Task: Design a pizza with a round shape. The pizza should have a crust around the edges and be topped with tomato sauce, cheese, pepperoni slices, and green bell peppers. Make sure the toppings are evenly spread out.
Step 325:
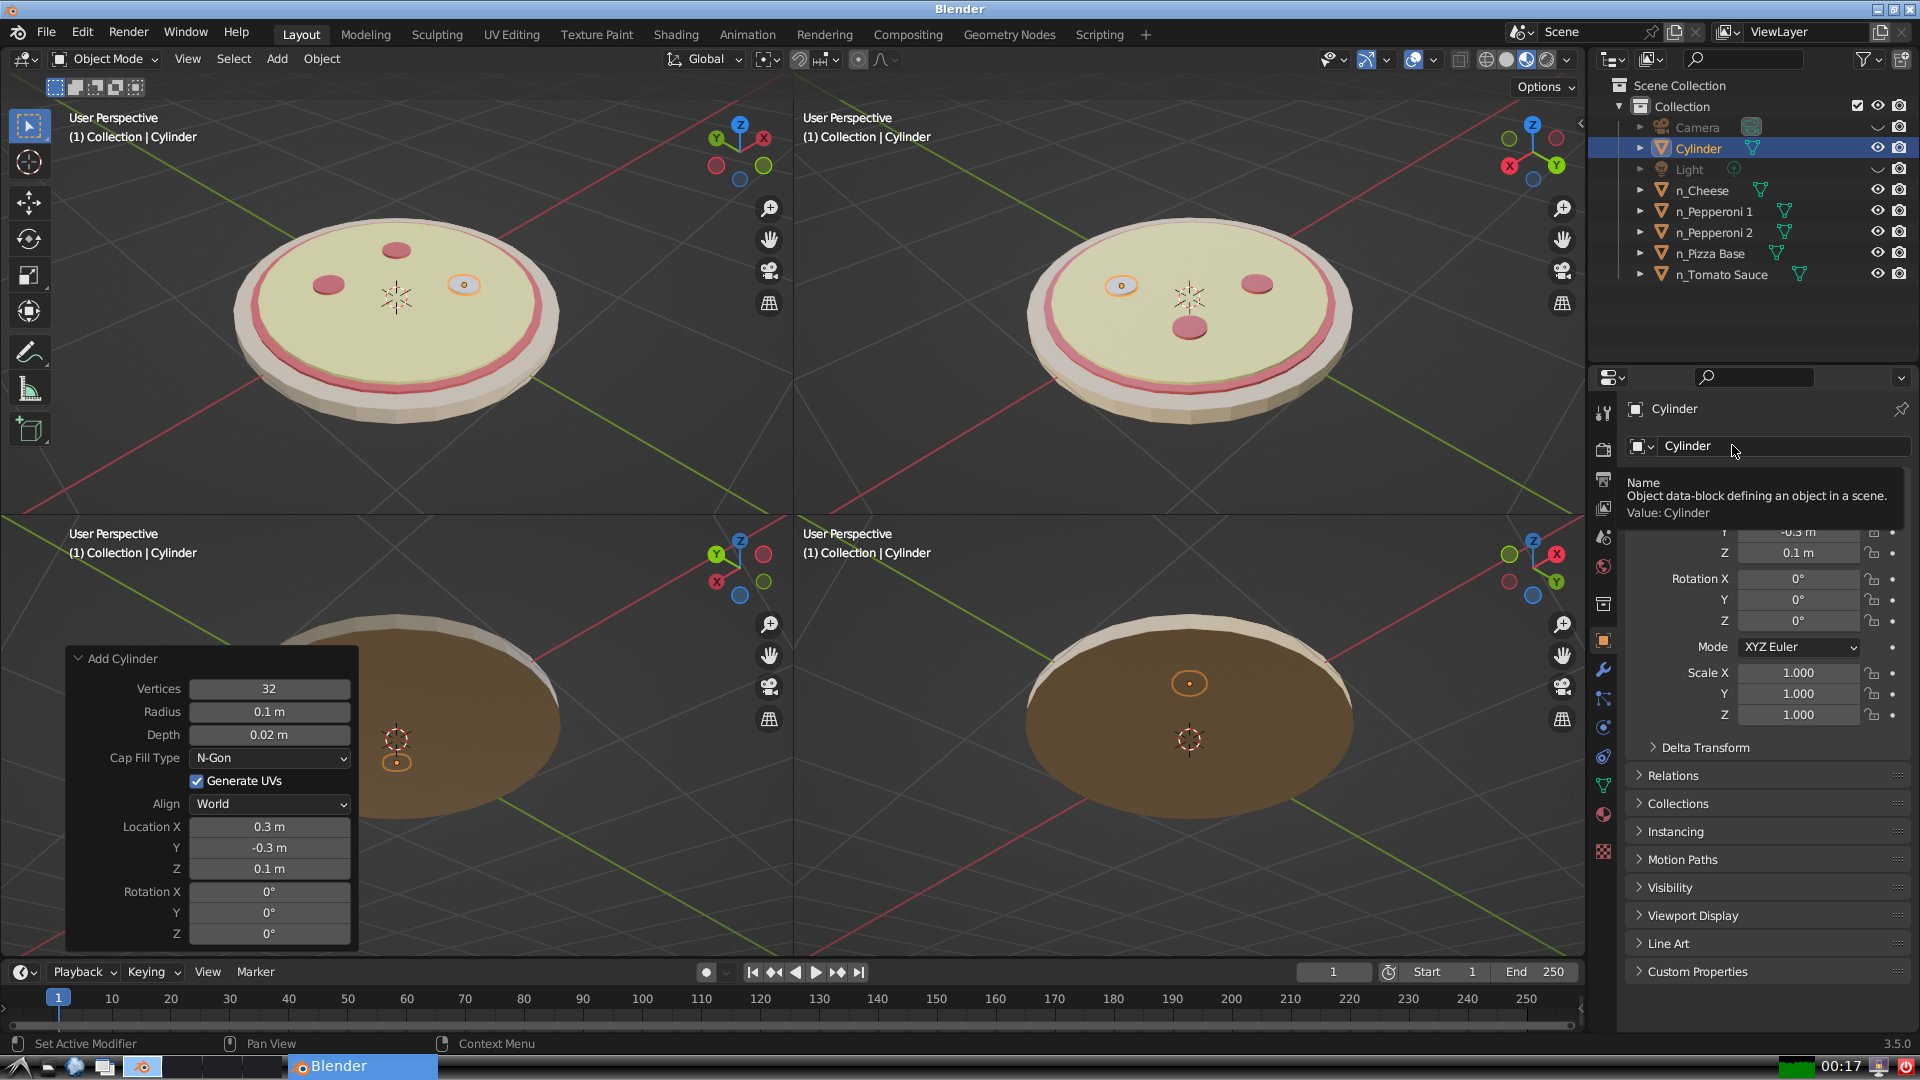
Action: click: no